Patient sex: F
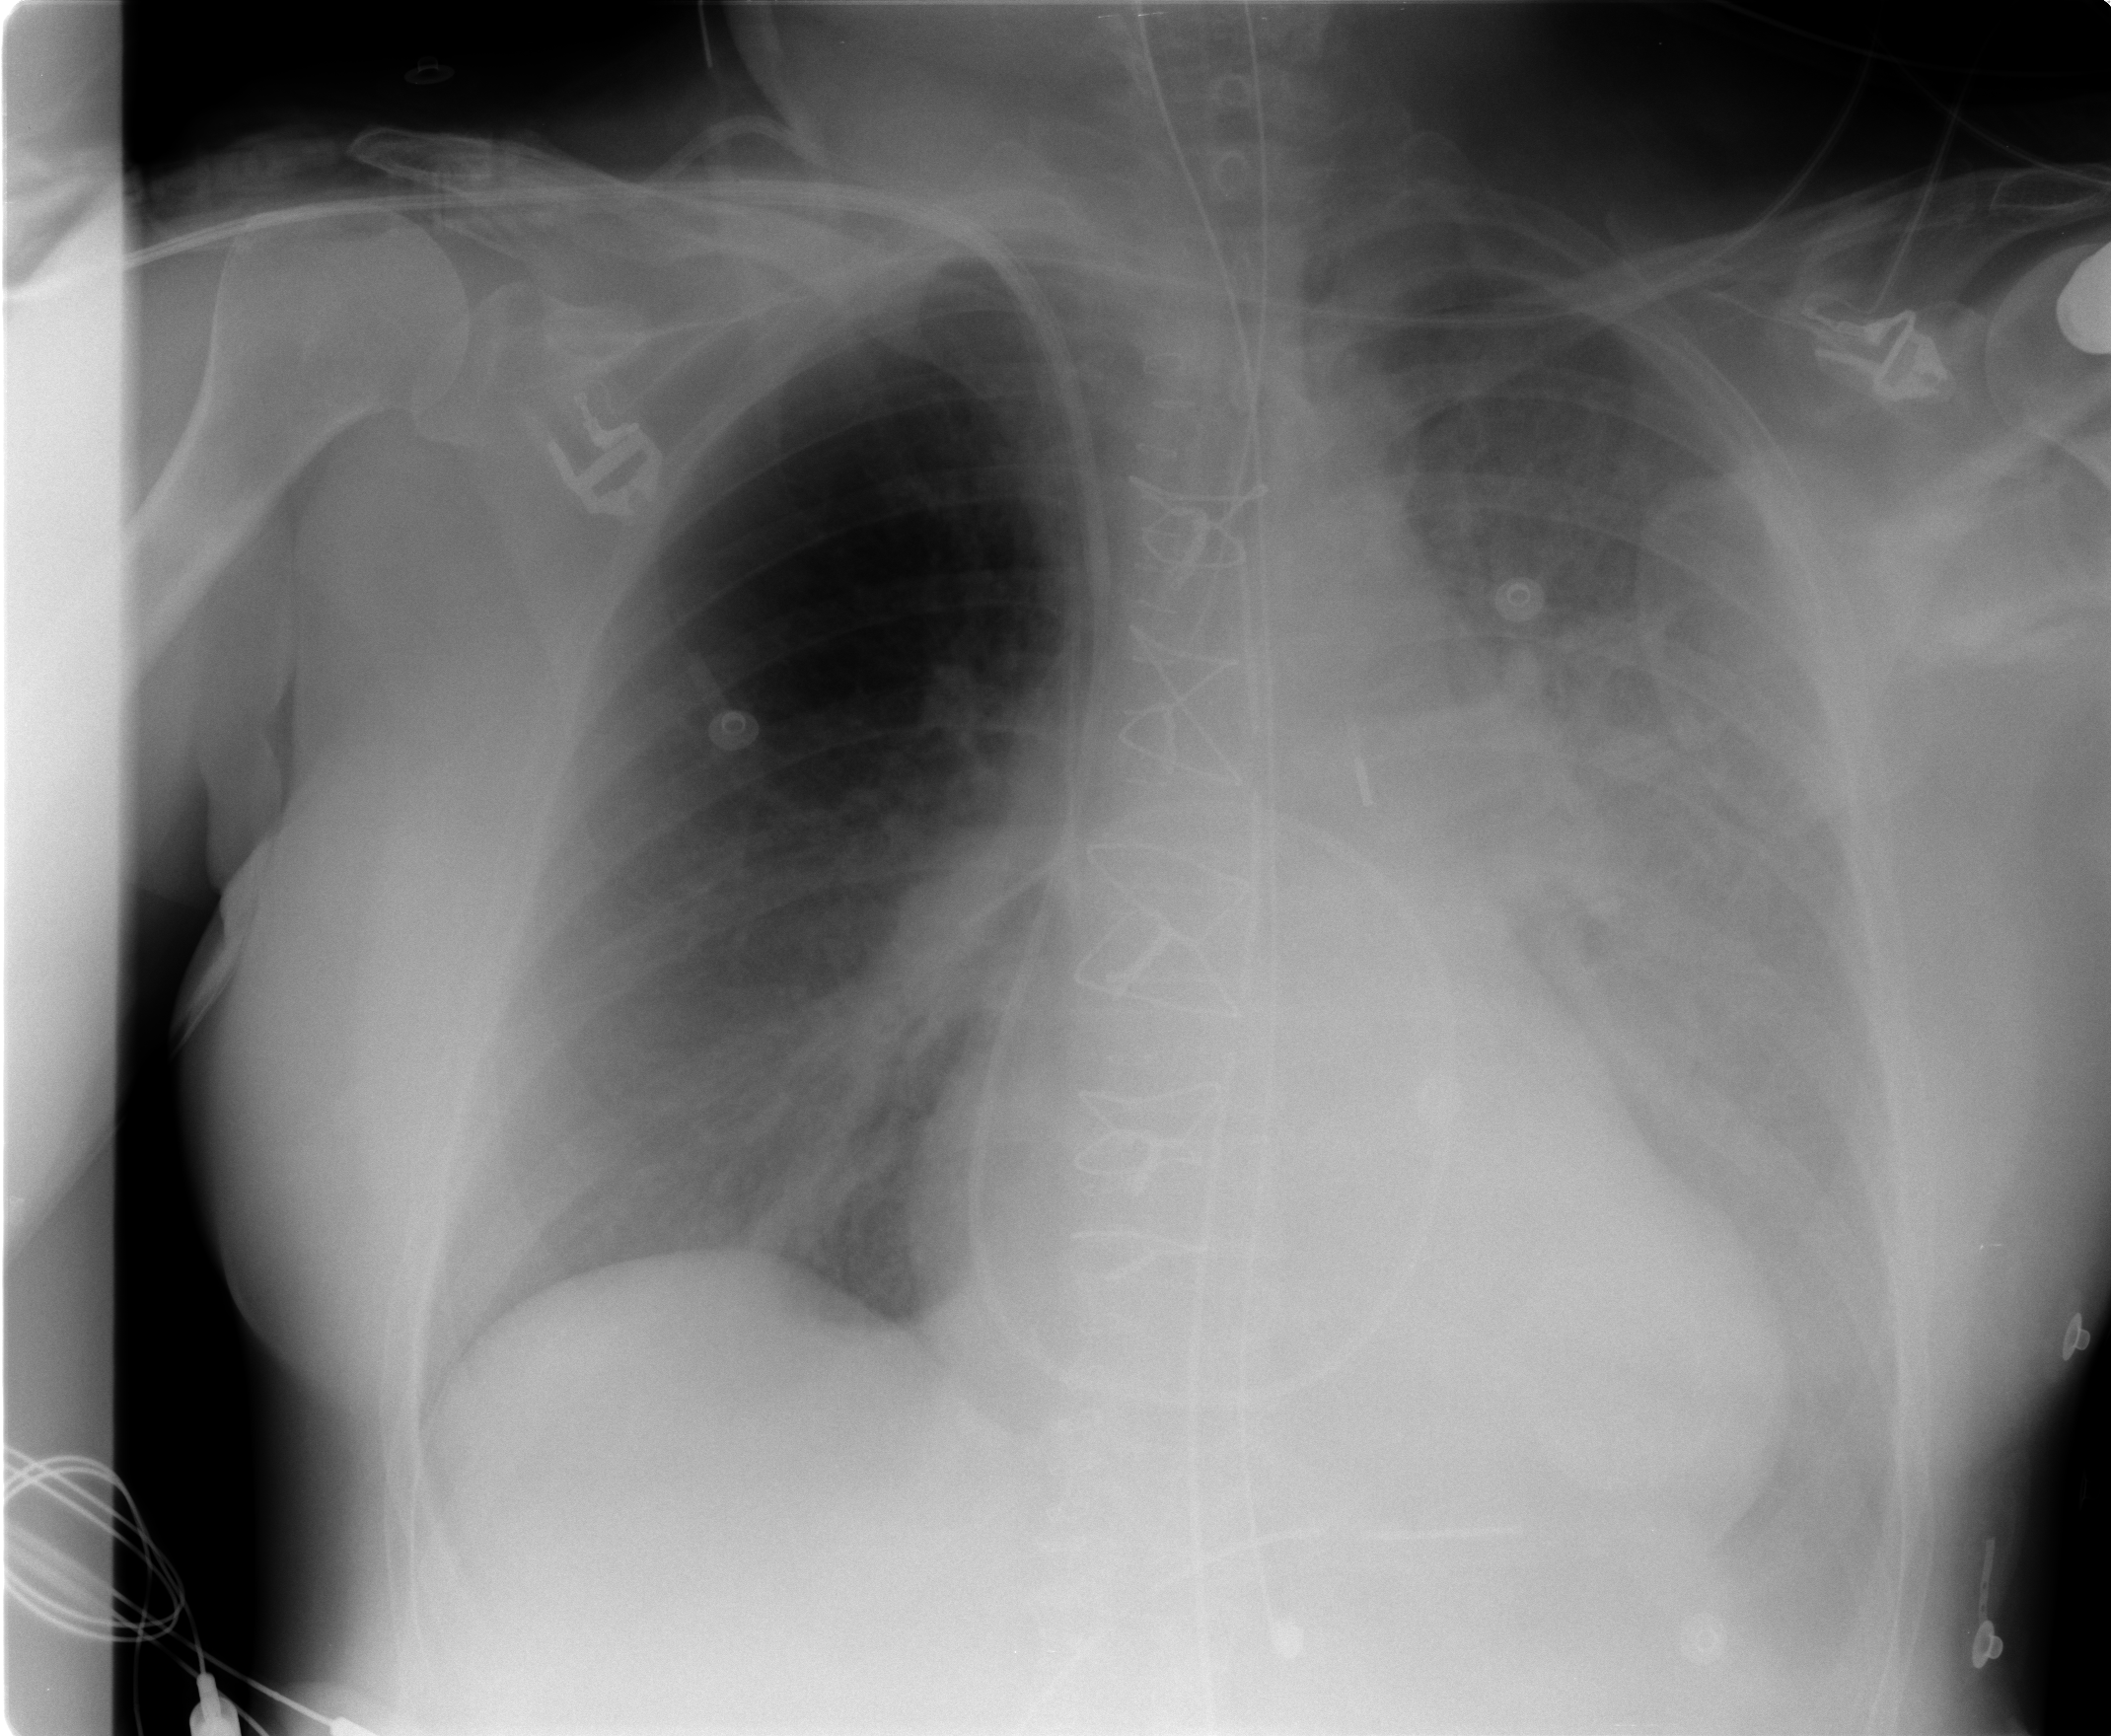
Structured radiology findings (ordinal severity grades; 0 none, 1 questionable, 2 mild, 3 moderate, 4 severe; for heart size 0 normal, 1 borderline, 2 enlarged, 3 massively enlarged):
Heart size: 2
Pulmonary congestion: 1
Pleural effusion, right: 0
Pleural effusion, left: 2
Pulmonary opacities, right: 0
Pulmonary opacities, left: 0
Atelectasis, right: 1
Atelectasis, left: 3